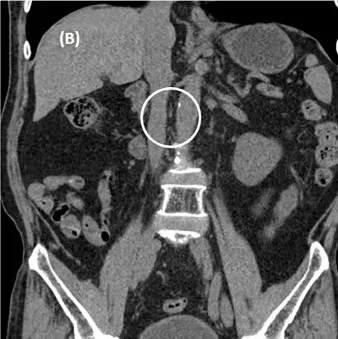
Abdominal non-contrast computed tomography after three cycles of pembrolizumab. (B) A partial response was observed on restaging CT conducted October 18, 2022. White circle means "metastatic LNs.
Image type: radiology (ct)